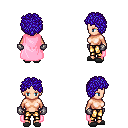
a pixel art fantasy rpg character, female body template, human, light skin, pink cape, gold greaves, blue curly afro hairstyle, metal gloves, gray slippers, four views (front, back, left, right), 2x2 character sprite sheet, small pixel art, hard edges, no anti-aliasing